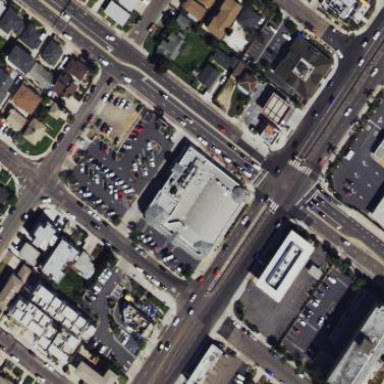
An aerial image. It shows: Retail building categorized as commercial.